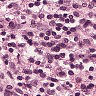
Metastatic tissue present: no